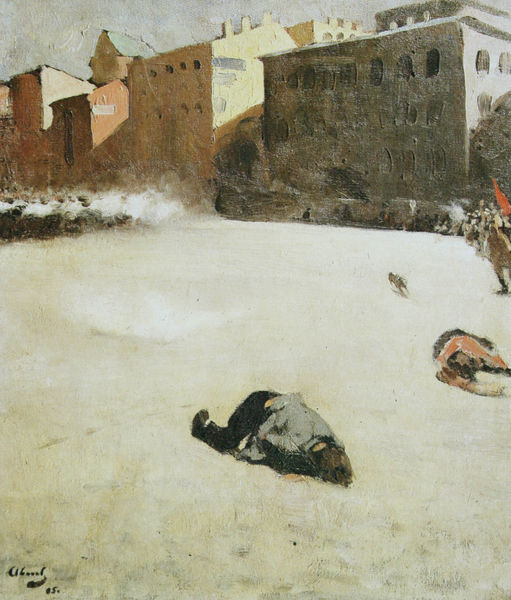
Titel: Die Schießerei
Künstler: Sergej Wassiljewitsch Iwanow
Standort: Moskau
Institution: Zentralmuseum der Revolution
Schlagwörter: angriff, blau, feuer, gemälde, gruppe, himmel, kampf, körper, mann, schatten, vogel, weiß, gelb, impressionismus, landschaft, menschen, sand, stadt, braun, fenster, grau, licht, männer, schwarz, strasse, gebäude, haus, hund, rot, schnee, tier, betrunken, architektur, hinrichtung, leiche, mensch, tod, tot, toter, signatur, häuser, rauch, sonne, boden, front, pferd, pferde, reiter, spanien, sommer, kauern, liegen, ansicht, fahnen, fahne, flagge, mittag, russland, leer, dächer, mauer, winter, platz, figuren, krieg, schlacht, soldaten, goya, liegend, impression, militär, revolution, uniform, leichen, tote, staub, armee, heer, sterben, gewehr, siena, stadtmauer, gefallene, schlachtfeld, verwundeter, grell, schuss, hnd, fronten, pulverdampf, freiraum, rote fahne, verletzter, schiessen, soladten, gleissend, armeen, emsch, schüsse, zusammengesackt, russische revolution, schißen, strassenkampf, rote flagge, ribaud, liboud, gorange, menschen am boden